Here is the raw acceleration-versus-time signal recorded on a bearing housing. Based on the visible evidence, which condition applies: normal, inner_race, outer_race, ball?
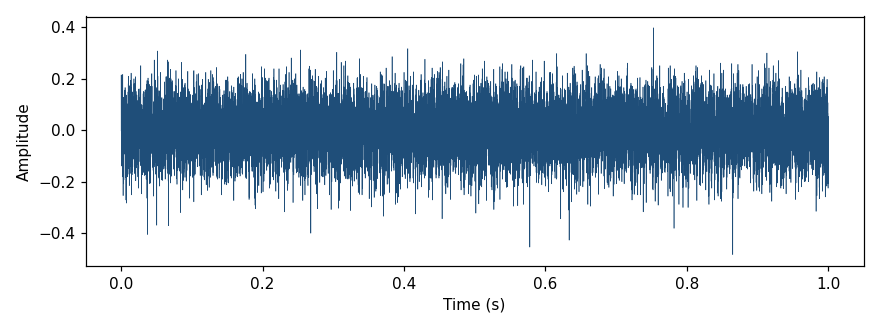
Answer: outer_race